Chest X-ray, PA view. Patient: 61 years old, sex M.
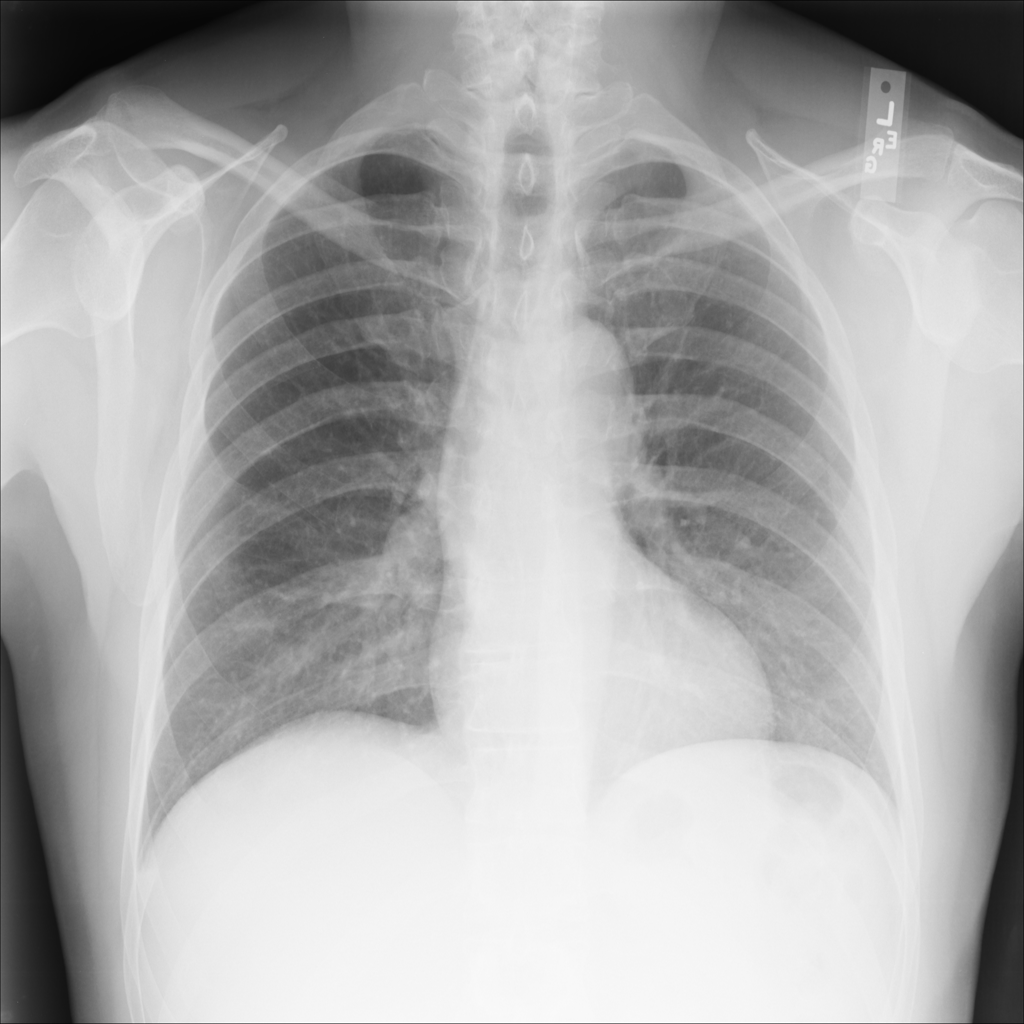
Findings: No Finding